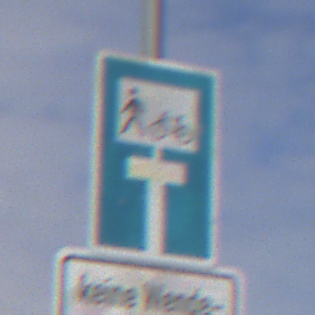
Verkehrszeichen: SackgasseRadverkehrFussgaengerDurchlaessig
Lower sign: HinweisGeaenderteVorfahrtVerkehrsfuehrungVerkehrsregelung3
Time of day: Midday
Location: Outdoor (Nature)
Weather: PartlyCloudy
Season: NotSpecified
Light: Natural